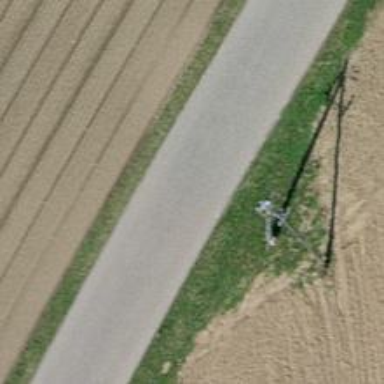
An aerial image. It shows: Tertiary road with asphalt surface.